Question: I have my sigmoid activation function:
'''
s(x) = 1/(1+e^(-x))
'''
I have my output neuron:
'''
Expecting = 1
Actual = 1.13
'''
I know the value that comes out of the sigmoid activation function is '1.1254' but I can't figure out which values to plug in to get that result.

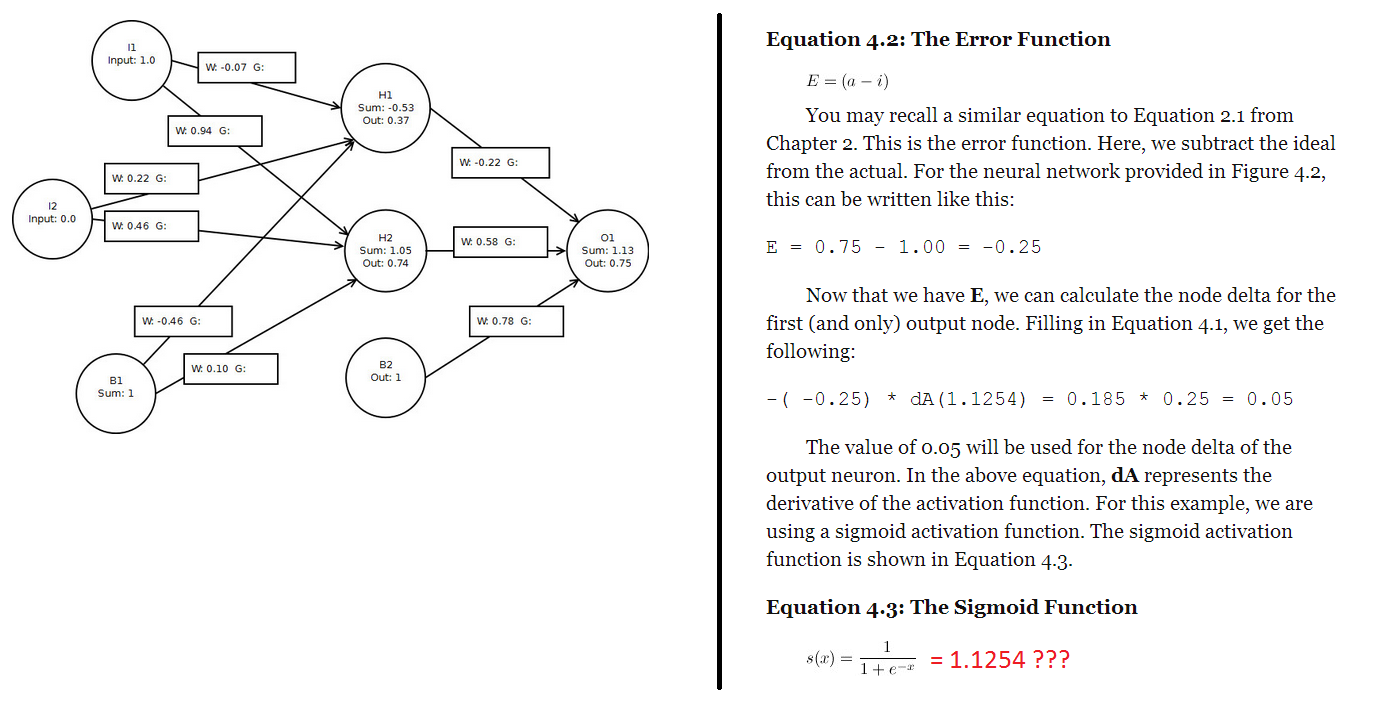
Answer: '''
x = 1.1254
'''
If you plug this 'x' into your sigmoid function you get:
'''
s(x) = 1 / (1 + e^x)
= 1 / (1 + 2.71828^(-1.1254))
= 0.7550
'''
The derivative of the sigmoid, 's'(x)' is:
'''
s'(x) = s(x) * (1 - s(x)), or
s'(x) = 0.7550 * (1 - 0.7550)
= 0.1850
'''
As @Engineero points out in the comments, 'e' is the base of natural logarithms and is approximately equal to '2.71828'.